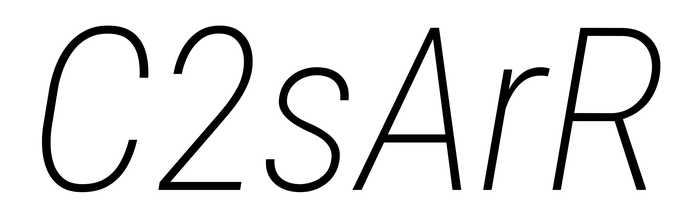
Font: Roboto-Italic_Condensed_ExtraLight_Italic